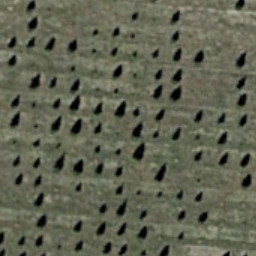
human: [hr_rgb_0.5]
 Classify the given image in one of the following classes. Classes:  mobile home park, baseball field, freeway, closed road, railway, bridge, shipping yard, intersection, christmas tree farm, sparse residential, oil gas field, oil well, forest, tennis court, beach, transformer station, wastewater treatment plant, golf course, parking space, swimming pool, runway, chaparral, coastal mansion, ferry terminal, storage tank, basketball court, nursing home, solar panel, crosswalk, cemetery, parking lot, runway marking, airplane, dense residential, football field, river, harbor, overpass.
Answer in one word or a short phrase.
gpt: christmas tree farm